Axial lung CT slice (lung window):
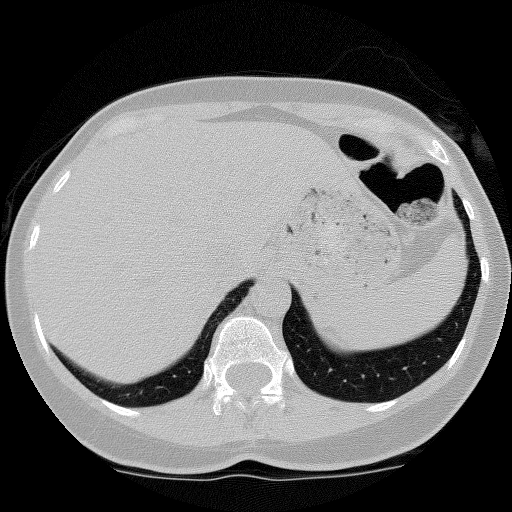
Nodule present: no